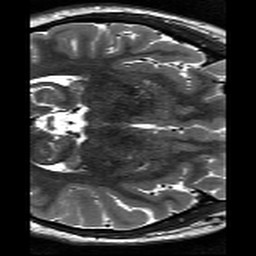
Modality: T2w
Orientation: axial